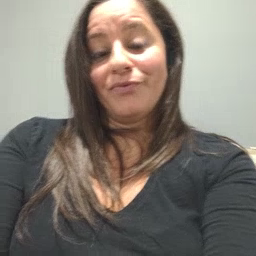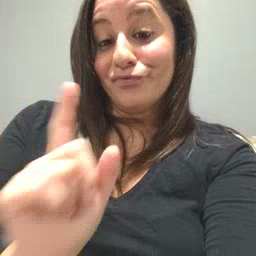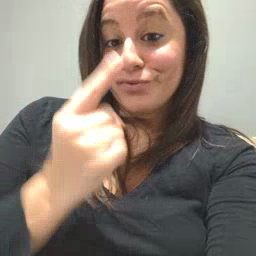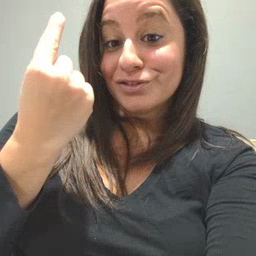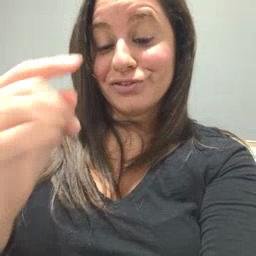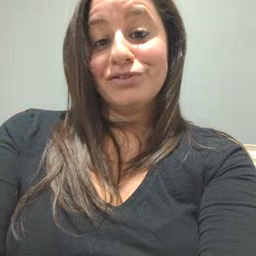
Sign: first